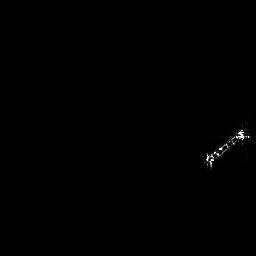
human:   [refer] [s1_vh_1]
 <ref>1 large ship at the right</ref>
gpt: <box>[[78, 48, 97, 66, 0]]</box>